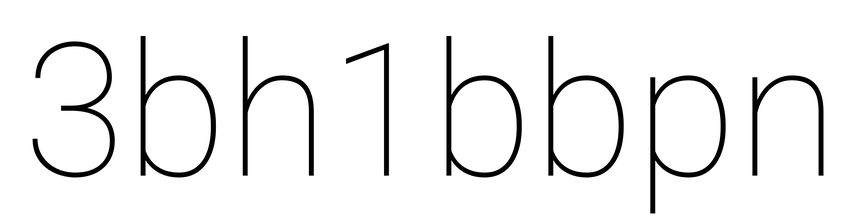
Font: Roboto_Thin